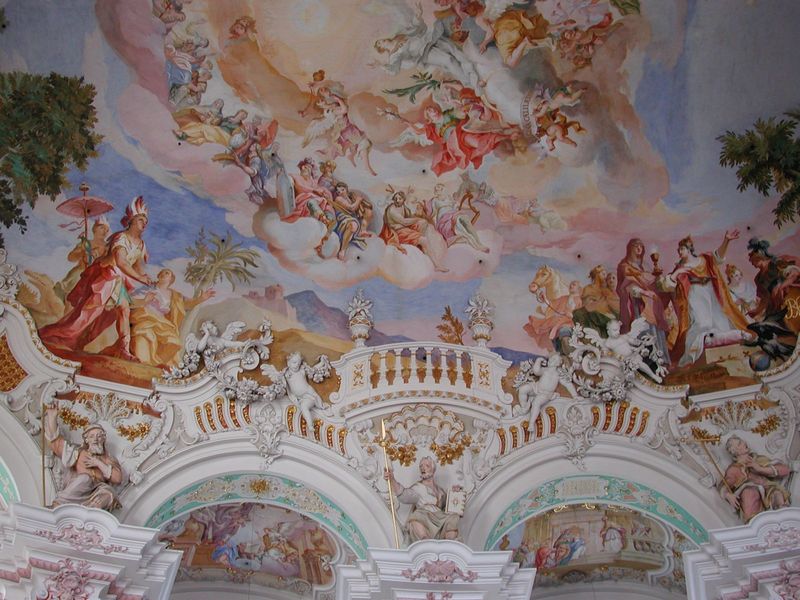
Titel: Deckenfresken der Wallfahrtskirche Steinhausen
Künstler: Johann Baptist Zimmermann
Standort: Steinhausen, Unserer lieben Frau, Pfarrkirche St. Peter und Paul (EU - D - BW)
Schlagwörter: blau, himmel, weiß, wolken, sand, rot, schirm, sonnenschirm, wolke, brücke, brüstung, kirche, kelch, rosa, engel, hellblau, balkon, wüste, wandmalerei, geländer, palme, orient, herrscher, eden, fresko, deckenmalerei, deckenfresko